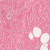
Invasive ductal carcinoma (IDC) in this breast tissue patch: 0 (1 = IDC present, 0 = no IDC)